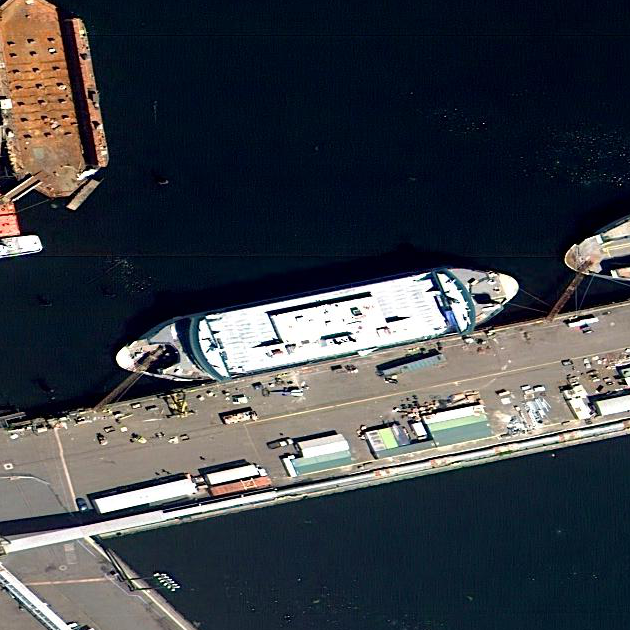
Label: civil